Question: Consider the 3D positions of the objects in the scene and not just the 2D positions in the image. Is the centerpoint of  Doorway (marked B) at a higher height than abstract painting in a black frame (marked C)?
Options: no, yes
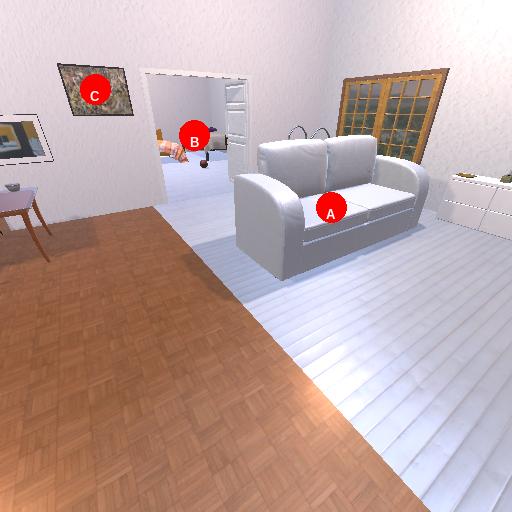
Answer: no